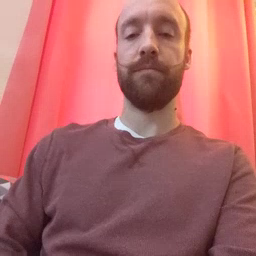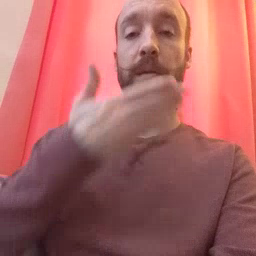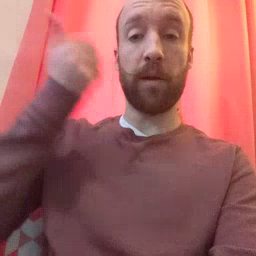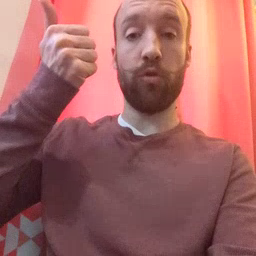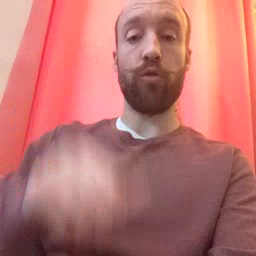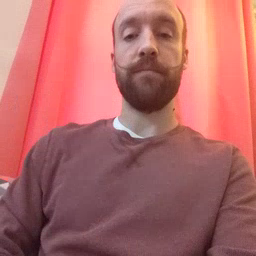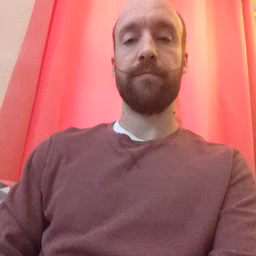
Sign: better